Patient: sex F, age 19
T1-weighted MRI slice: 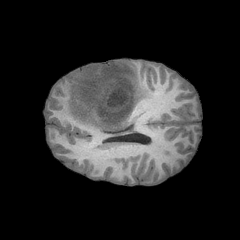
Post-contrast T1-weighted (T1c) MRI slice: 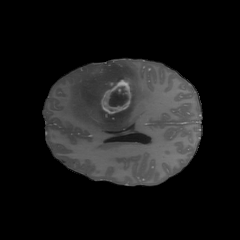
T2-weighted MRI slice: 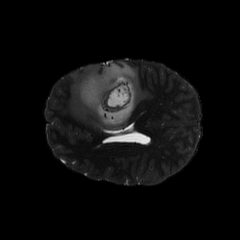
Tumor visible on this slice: yes
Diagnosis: Astrocytoma, IDH-mutant
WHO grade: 4